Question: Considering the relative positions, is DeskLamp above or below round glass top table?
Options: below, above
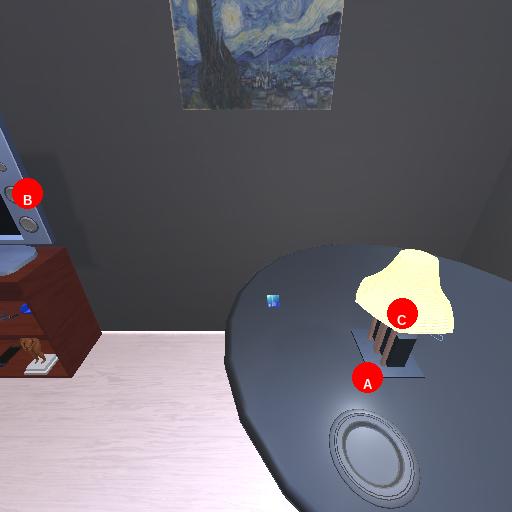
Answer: below